Question: I've got an image of a human skeleton with approx 60 areas I want to highlight and make clickable. Those are in a circle and numbered from 1-60.
The whole idea is I want to click on the nubmers (on the image) and highlight that part of the image.
I've used JQuery to hover over the numbers/area and highlight (hover over with mouse) and when the user clicks on the number I'm getting the clicked number and processing on the server side code. (.NET C#)
But I want the place where I click should remain the colour... Hovering over the number and changing the colour works fine... But I want when it's click the colour should change on the image / persisted...
Below are the samples which changes the colour when you hover over with your mouse, but when you click the colour is not changing.
<URL>
<URL>
any ideas how to highlight the some areas on the image?
'''
<img class="map" src="Images/Figure_Human_Image1.png" alt="" usemap="#Skeleton17" / >
<map name="Skeleton17" >
<area title="1" alt="1" href="#" shape="circle" coords="13,174,7" / >
<area title="2" alt="2" href="#" shape="circle" coords="27,159,7" / >
'''

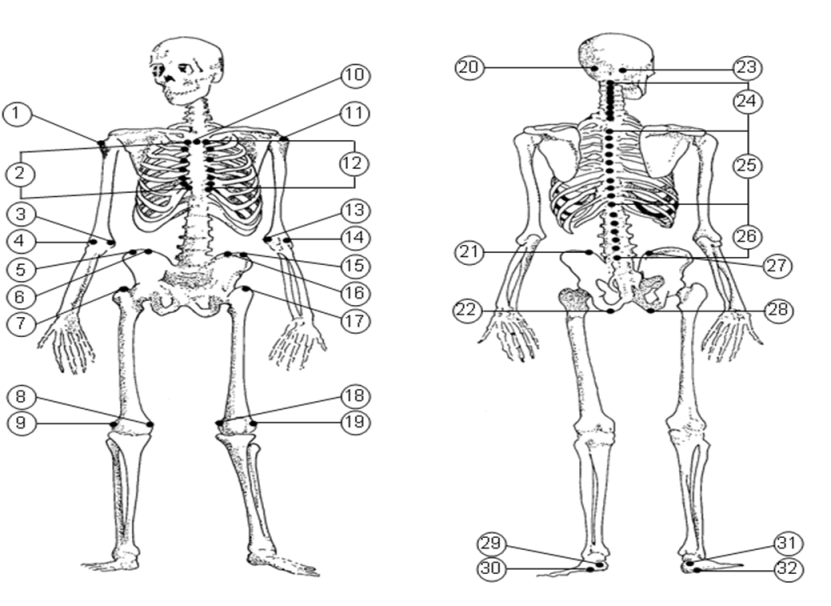
Answer: The answers about swapping out images will work. That said, by doing this in images, you end up using more bandwidth than you really need to use for this. One of two things will happen: either people will download a bunch of images that they never load, or they will have to wait to download the new image each time they click. For users with a high speed connection, that's not going to be an issue, but there is definitely room for users on slow connections (or perhaps mobile devices) to experience this as a negative.
Better would be to only have one version of the image, which is what it looks like on the first load. The trick is to make the numbers on the image transparent. Then you can just have the user's browser change the background color when they click. And as a bonus, if you ever want to add other colors to indicate other things, that's simple too! And you can have any combination of numbers highlighted.
After some experimentation, I found that the 'style' attribute on the '<area>' can't be used to set background colors, so you would need something else to enforce the colors. I suggest a '<div>' positioned in the same place as each circle via something like:
'<div id='div1' style='position:relative; top:-400px; left:5px; height:30px; width:30px; z-index:-1'>&nbsp;</div>' where you would adjust the top/left values to place it where you need it. The 'z-index:-1' is important to make it show up behind the image. To experiment with the placing of these divs, you may want to go ahead and set the background-color to something so that you can see them.
Once you have a transparent image and have all of the divs placed, you'd just need a bit of jQuery to activate it. Something like this:
'''
$('area').click(function(){
var number = $(this).attr('title');
$('#div'+number).css('background-color', 'red');
})
'''